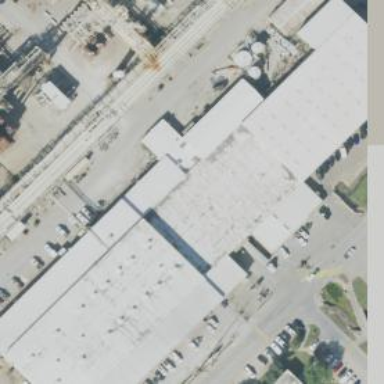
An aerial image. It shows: Industrial building.